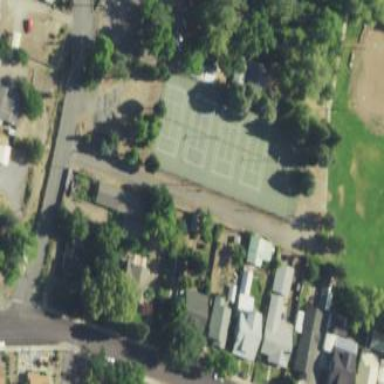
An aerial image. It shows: Tennis court in leisure pitch.